Current action and preconditions to check: trajectory_clear

Your task: For each precondition in the list above, predict whether it will hold at this action.

Consider the current scene as observed from the mobile robot's camera, and analyze the predicted future states of all dynamic agents (e.g., people, animals, vehicles, or any moving entities) within the NEXT SECOND.

IMPORTANT: Only answer "very likely" if you are absolutely certain—based on strong, clear evidence—that a dynamic agent will violate the precondition in the predicted future state. Do NOT answer "very likely" for unlikely, ambiguous, or low-probability risks.

Ask yourself for each precondition: Is there a high probability, with clear and convincing evidence, that the predicted future states of any dynamic agent will interfere with the predicted future state of the currently executing action within the NEXT SECOND, causing that precondition to fail?

Assess the risk level based on these predictions. Use "likely" or "very likely" if motions create a clear risk of interference.

Use "neutral" or "improbable" if agents are nearby but their predicted paths are clearly diverging or non-conflicting.

Failure Risk Categories: "very improbable", "improbable", "neutral", "likely", "very likely"

Answer Format: Output ONLY the probability_of_failure value from these categories: "very improbable", "improbable", "neutral", "likely", "very likely"

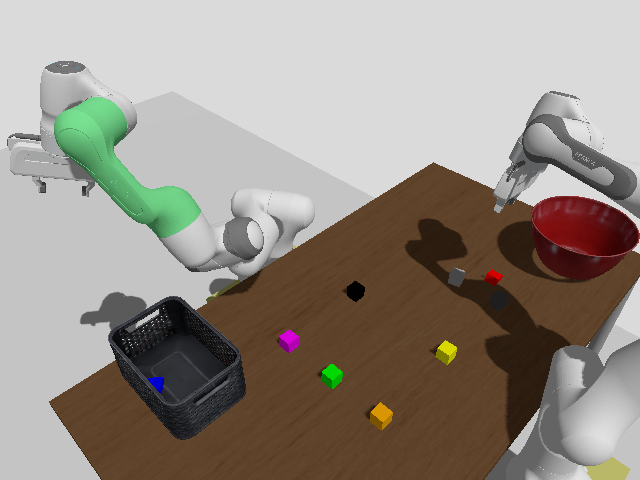

Answer: very improbable